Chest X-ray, PA view. Patient: 51 years old, sex F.
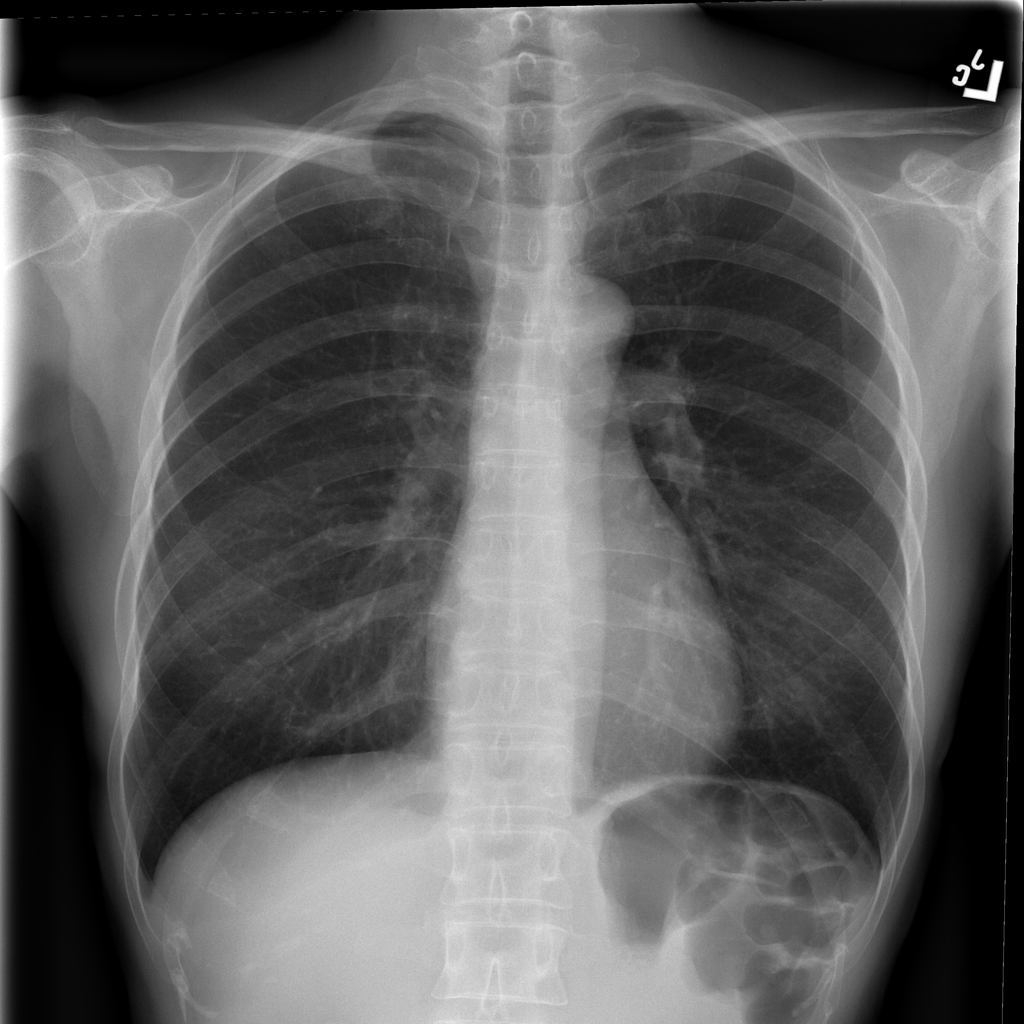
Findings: No Finding